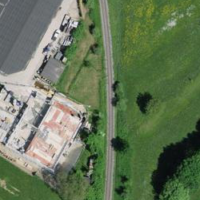
EUNIS habitat code: 25
Species observed at this site:
Cirsium arvense